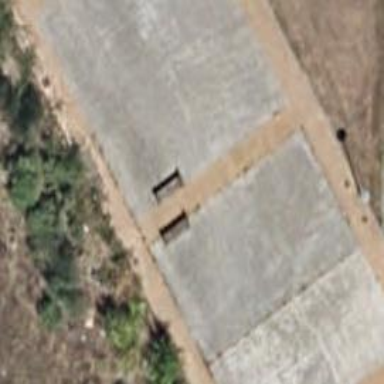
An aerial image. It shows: Bench for seating.